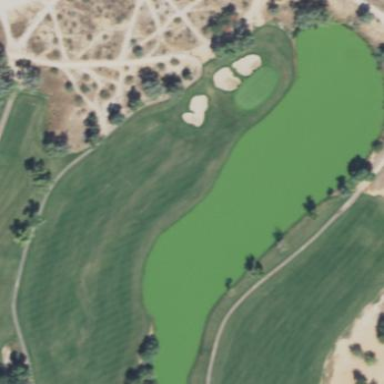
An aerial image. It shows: Grassy area designated as golf fairway.